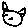
Label: cat